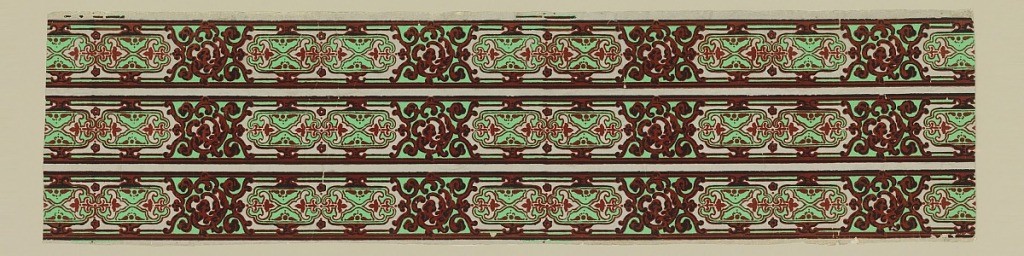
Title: Border
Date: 1840
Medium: Flocked
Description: Pair of rectanglue cartouches, separated by scroll and strap work. Design outlined in bright red flocking, filled with light (arsenic) green on glossy gray ground. Printed three across.